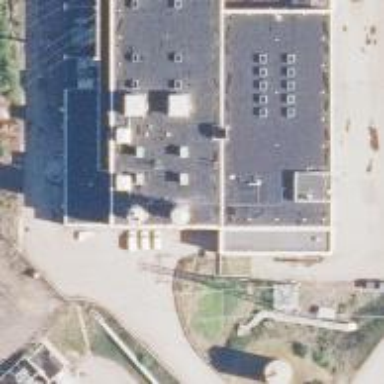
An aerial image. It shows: Industrial building with gas-powered generator.